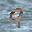
Label: 9